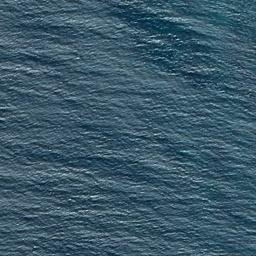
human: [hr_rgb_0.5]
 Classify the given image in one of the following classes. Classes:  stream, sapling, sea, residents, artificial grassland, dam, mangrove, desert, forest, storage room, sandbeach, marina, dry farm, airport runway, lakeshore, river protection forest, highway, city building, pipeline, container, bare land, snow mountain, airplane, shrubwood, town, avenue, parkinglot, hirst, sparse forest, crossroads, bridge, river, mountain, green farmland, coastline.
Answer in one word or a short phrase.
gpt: sea